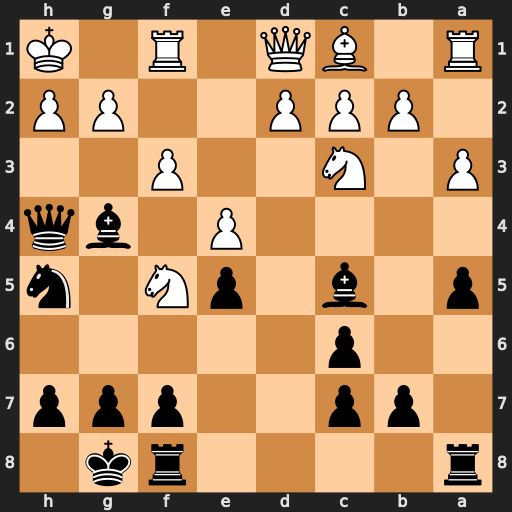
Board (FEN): r4rk1/1pp2ppp/2p5/p1b1pN1n/4P1bq/P1N2P2/1PPP2PP/R1BQ1R1K
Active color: b
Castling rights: -
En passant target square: -
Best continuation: Bxf5 Qe1 Qxe1